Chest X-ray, PA view. Patient: 21 years old, sex M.
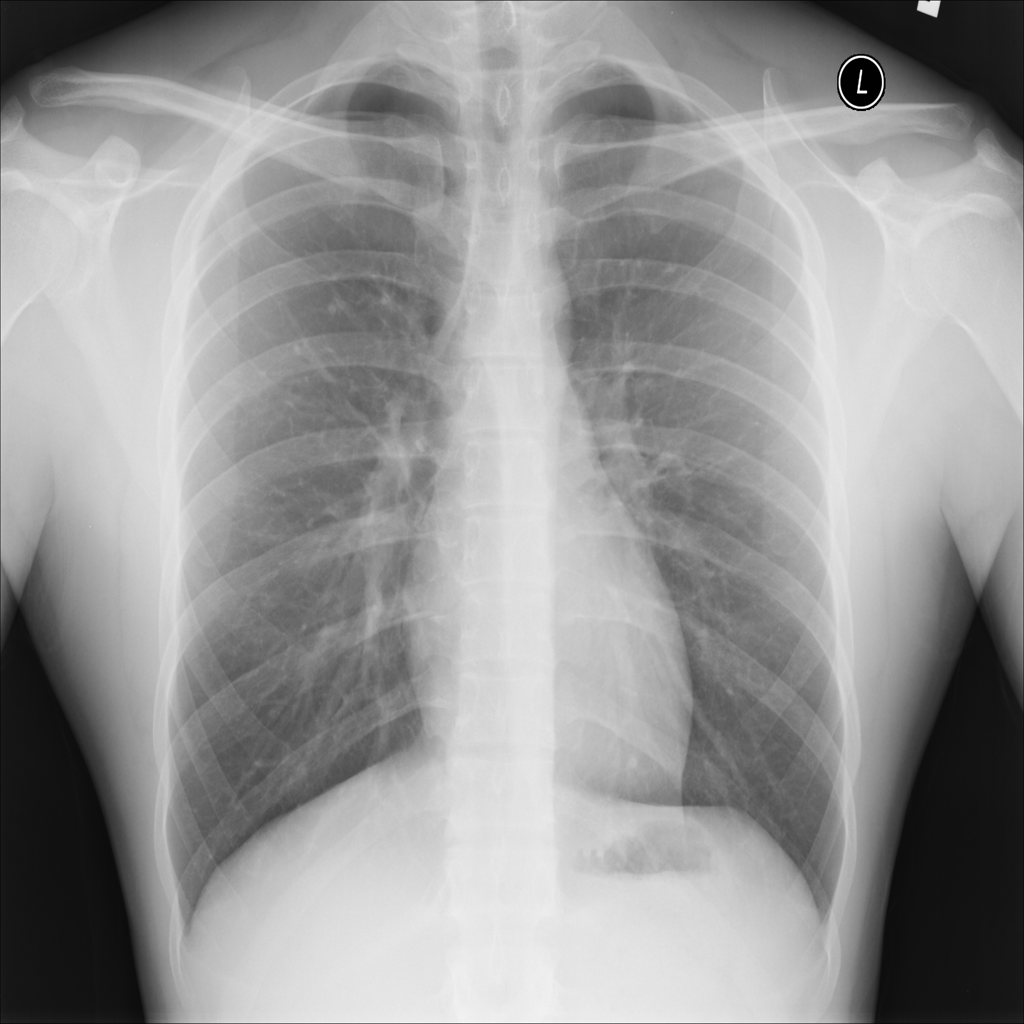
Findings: No Finding